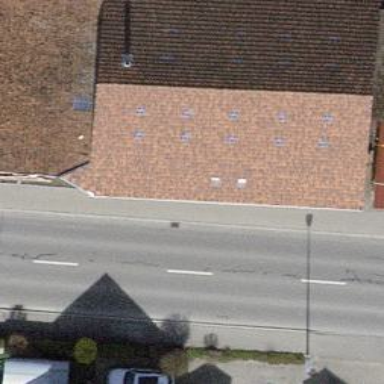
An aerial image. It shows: Gabled building.